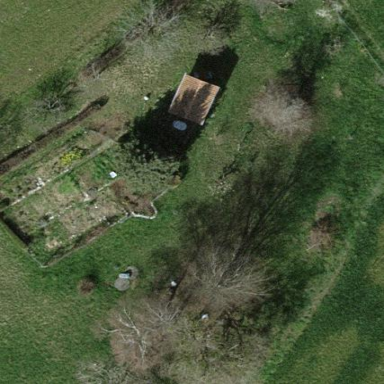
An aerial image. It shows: Garden that is leisure land.